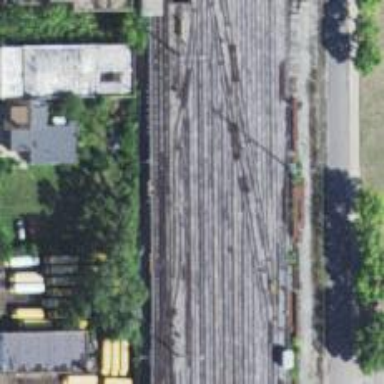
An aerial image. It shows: Bridge over electrified rail tracks leading to yard.